Question: Ok, so my org-mode latex fragments have a slightly off background color, but only when I:
'''
(setq org-highlight-latex-and-related '(native))
'''
As seen here

It looks similar to the background highlighting functionality as involved in '~~' (code).
Does anyone know what to do?
BONUS:
-
TRIED:
- 'org-format-latex-options'- 'font-latex-math-face :background'
HINTS:
- 'org-latex-and-related'
'''
(defface org-latex-and-related
(let ((font (cond ((assq :inherit custom-face-attributes)
'(:inherit underline))
(t '(:underline t)))))
'((((class grayscale) (background light))
(:foreground "DimGray" ,@font))
(((class grayscale) (background dark))
(:foreground "LightGray" ,@font))
(((class color) (background light))
(:foreground "SaddleBrown"))
(((class color) (background dark))
(:foreground "burlywood"))
(t (,@font))))
"Face used to highlight LaTeX data, entities and sub/superscript."
:group 'org-faces
:version "24.4"
:package-version '(Org . "8.0"))
'''
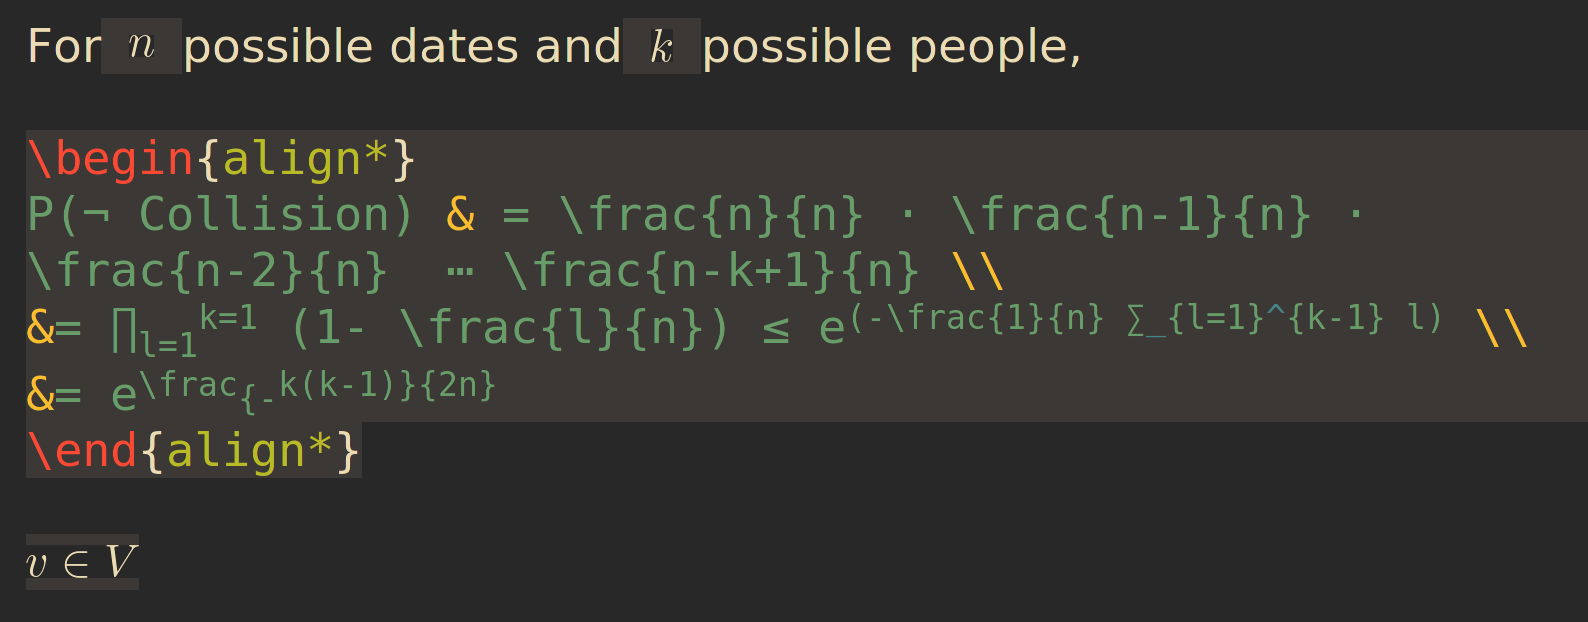
Answer: Answering my own question.
As usual, tecosaur <URL> and gives a good breakdown of the internals.
The code that does the magic is
'''
(require 'org-src)
(add-to-list 'org-src-block-faces '("latex" (:inherit default :extend t)))
'''